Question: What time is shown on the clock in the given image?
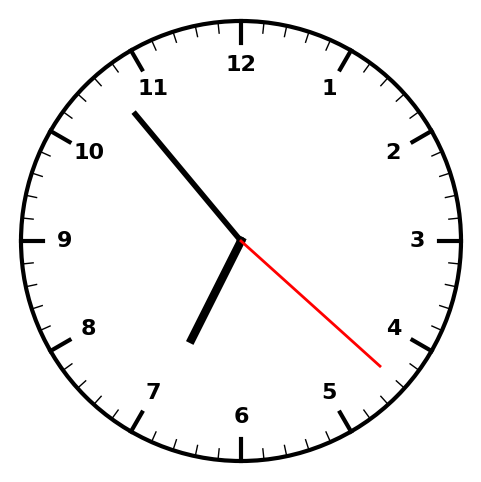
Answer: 06:53:22